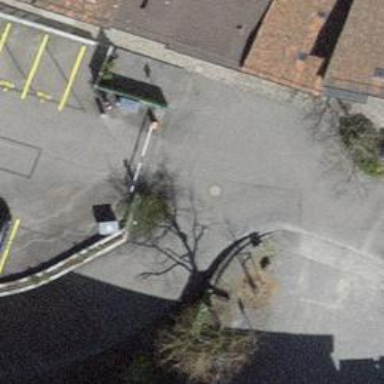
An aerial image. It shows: Parking entrance.